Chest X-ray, PA view. Patient: 60 years old, sex F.
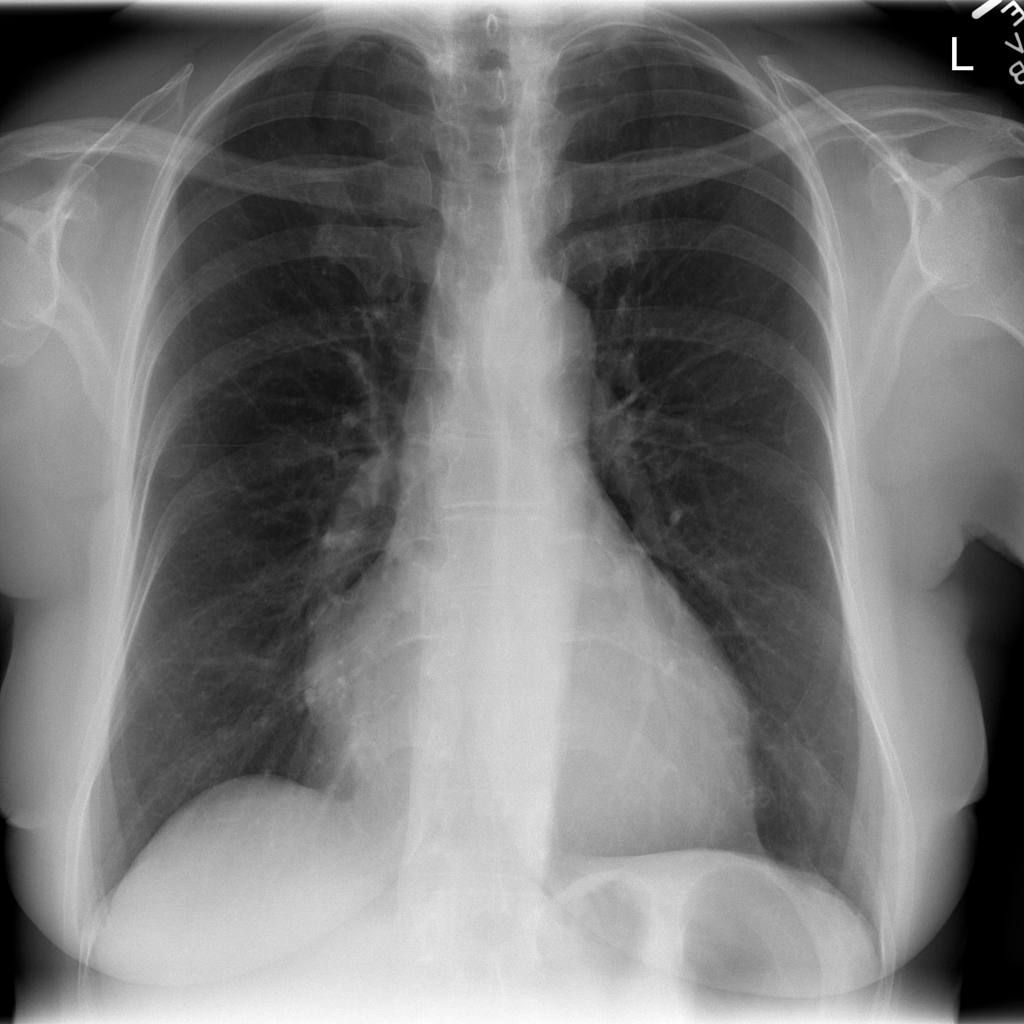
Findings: Infiltration